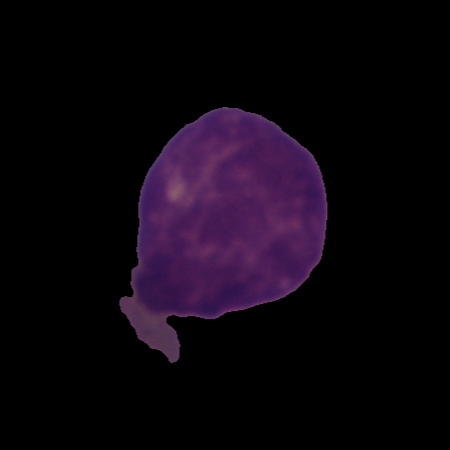
Label: cancer